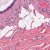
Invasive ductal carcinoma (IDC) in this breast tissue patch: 0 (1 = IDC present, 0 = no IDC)